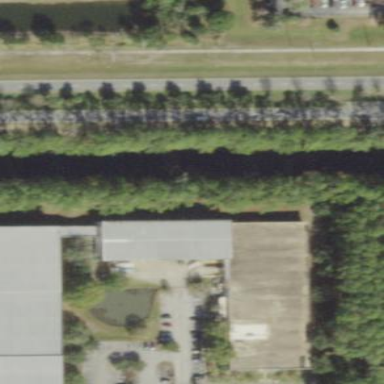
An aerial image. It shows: Industrial building.